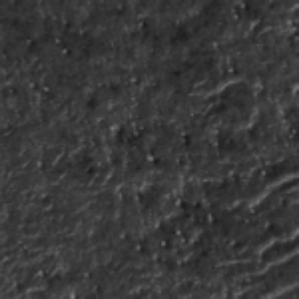
Label: frost